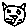
Label: cat